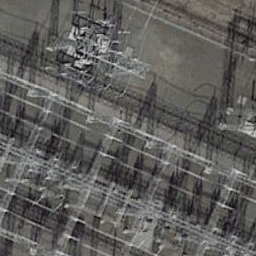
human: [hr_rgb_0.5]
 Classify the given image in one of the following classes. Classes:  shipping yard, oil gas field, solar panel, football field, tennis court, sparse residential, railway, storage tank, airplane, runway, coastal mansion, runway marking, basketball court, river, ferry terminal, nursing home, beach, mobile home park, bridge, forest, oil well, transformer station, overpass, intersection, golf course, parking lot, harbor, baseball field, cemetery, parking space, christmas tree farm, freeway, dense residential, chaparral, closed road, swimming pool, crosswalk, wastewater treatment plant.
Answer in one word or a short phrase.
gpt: transformer station